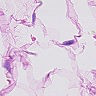
Metastatic tissue present: no